Field crop: maize
Growth stage: 2
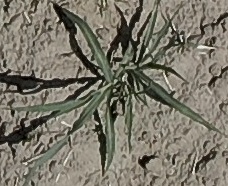
Species: sorghum